Question: This will be a simple question for some of you but I am not the best with CSS and styling, I much prefer backend development. Basically I am styling a login form, and I want it to look like this:

the background, sign in button are all good. simples.
I have used some CSS and can fit an icon into the input, but when the user starts off typing, it types over the icon. What I want to do is have the icon section seperated and the user startes typing after the green line.
'''
#password {
background-image:url('../images/pw_icon.png');
background-repeat:no-repeat;
height: 30px;
}
'''
That is the CSS I have so far. I have seen this done but can't find any examples after a few Google searches.
Can anyone direct me to an example or have some words to point me in the correct direction?
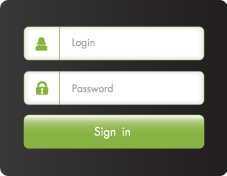
Answer: '''
#password {
background-image:url('../images/pw_icon.png') no-repeat center left;
height: 30px;
padding-left: 30px;
}
'''
This should work for you.